Interaction volume radius: 10 \u00c5
Interaction volume height: 30 \u00c5
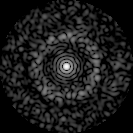
Disorder parameter: 0.833